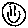
Label: smiley face